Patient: sex M, age 64
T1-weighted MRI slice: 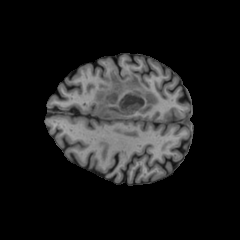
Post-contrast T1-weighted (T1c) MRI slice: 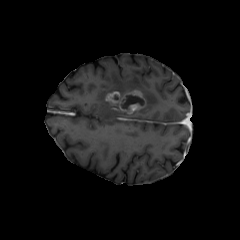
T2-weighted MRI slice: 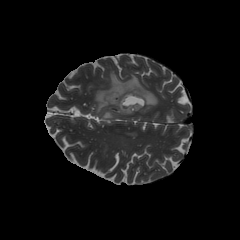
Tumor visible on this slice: yes
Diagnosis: Glioblastoma, IDH-wildtype
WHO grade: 4